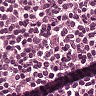
Metastatic tissue present: no